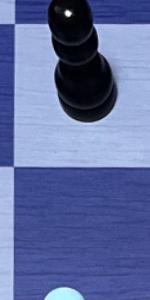
Label: Empty